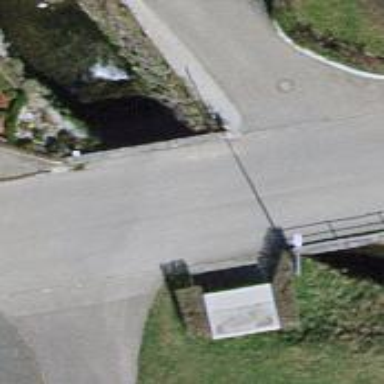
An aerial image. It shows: There is tunnel.